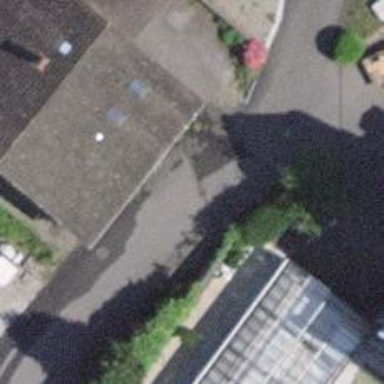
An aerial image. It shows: Asphalt road in residential area.